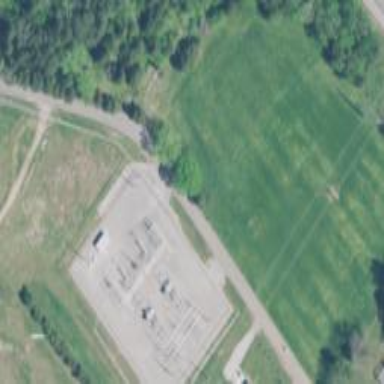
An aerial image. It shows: Distribution level power substation.